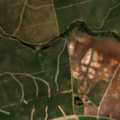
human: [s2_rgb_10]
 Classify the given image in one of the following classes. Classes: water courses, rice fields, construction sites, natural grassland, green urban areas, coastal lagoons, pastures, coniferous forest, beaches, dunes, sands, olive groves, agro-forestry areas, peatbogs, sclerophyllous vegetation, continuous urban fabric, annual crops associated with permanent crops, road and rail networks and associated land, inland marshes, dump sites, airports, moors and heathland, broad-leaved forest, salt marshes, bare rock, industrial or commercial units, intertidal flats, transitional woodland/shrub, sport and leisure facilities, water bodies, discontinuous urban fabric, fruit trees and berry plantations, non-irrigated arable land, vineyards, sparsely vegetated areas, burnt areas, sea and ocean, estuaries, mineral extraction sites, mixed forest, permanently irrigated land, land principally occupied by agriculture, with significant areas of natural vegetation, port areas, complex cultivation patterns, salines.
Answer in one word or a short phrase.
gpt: non-irrigated arable land, permanently irrigated land, olive groves